Field crop: maize
Growth stage: 2
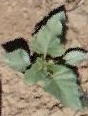
Species: datura